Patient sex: M
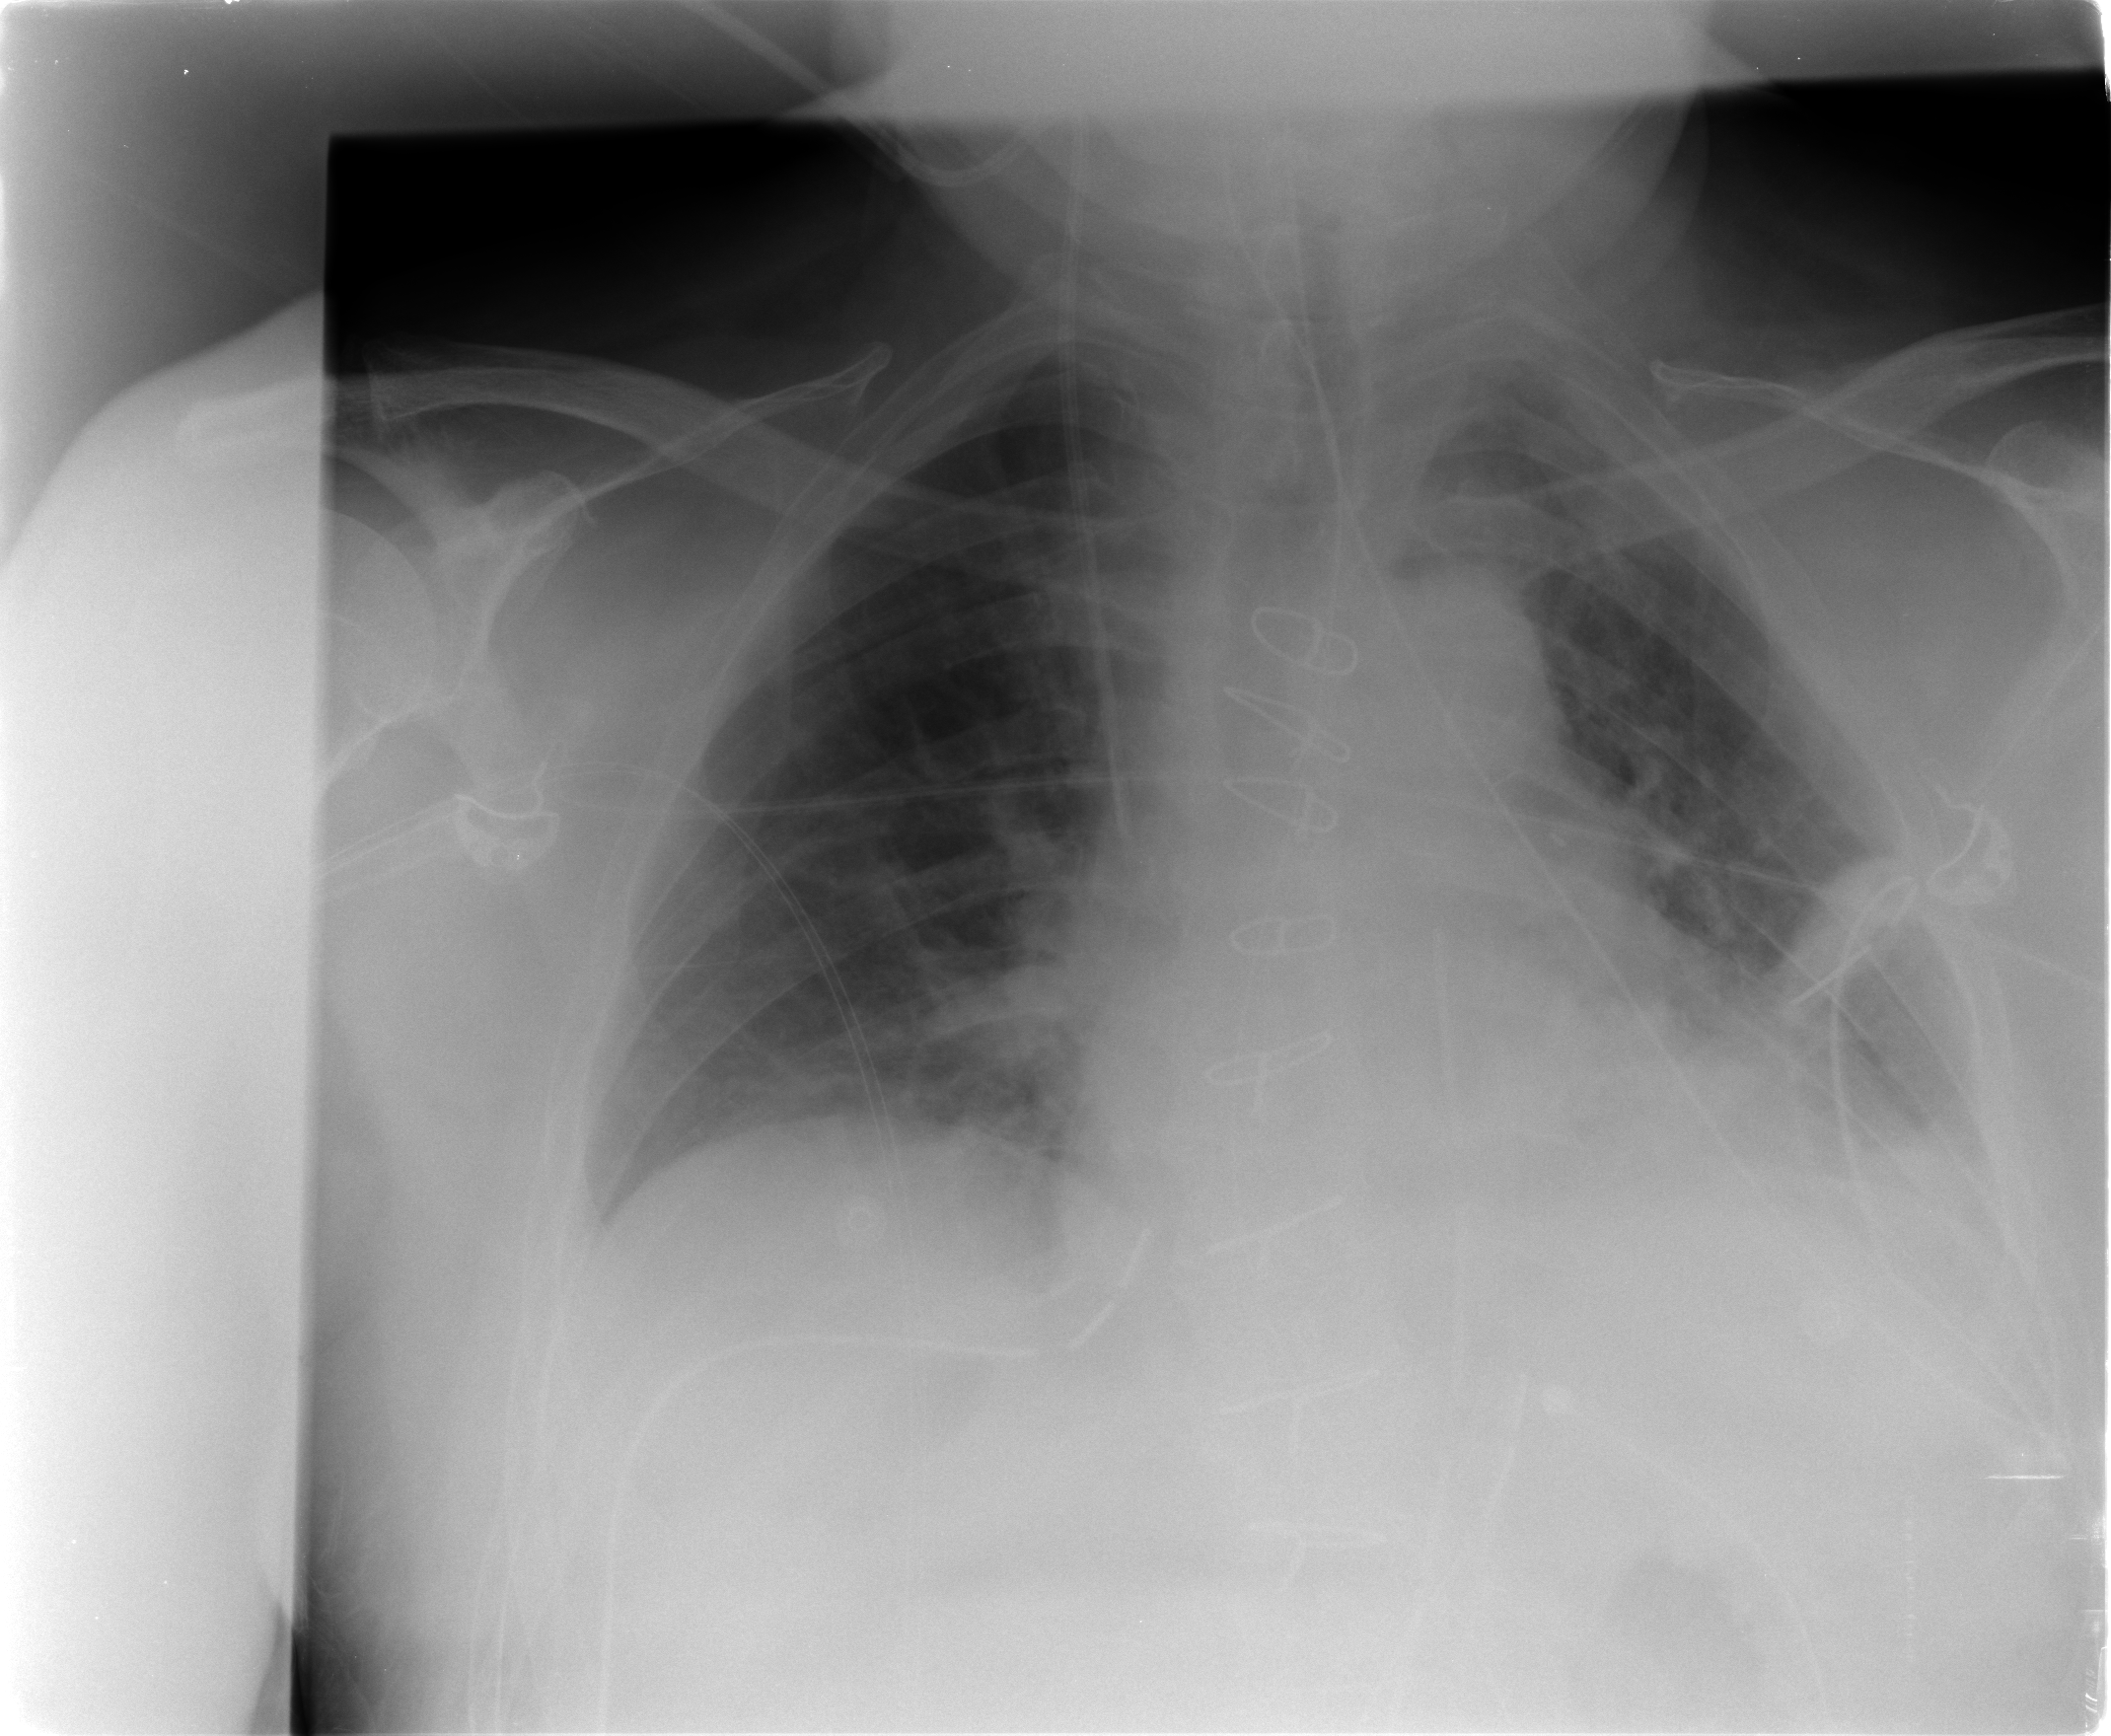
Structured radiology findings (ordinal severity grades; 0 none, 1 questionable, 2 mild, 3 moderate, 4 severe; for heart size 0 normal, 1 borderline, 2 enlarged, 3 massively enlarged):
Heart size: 1
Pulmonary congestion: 2
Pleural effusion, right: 0
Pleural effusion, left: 2
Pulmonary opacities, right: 0
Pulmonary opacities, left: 0
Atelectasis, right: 2
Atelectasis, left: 2